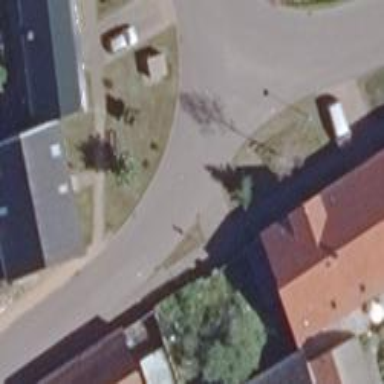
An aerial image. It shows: Smooth asphalt road in residential area.